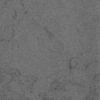
Label: not_dusty